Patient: sex M, age 58
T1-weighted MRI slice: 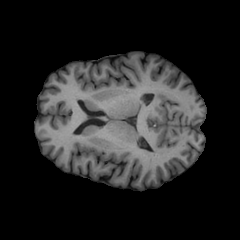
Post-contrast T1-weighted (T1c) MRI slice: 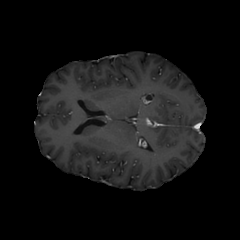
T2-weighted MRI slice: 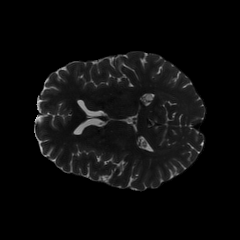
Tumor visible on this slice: no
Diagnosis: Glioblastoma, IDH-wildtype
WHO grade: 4